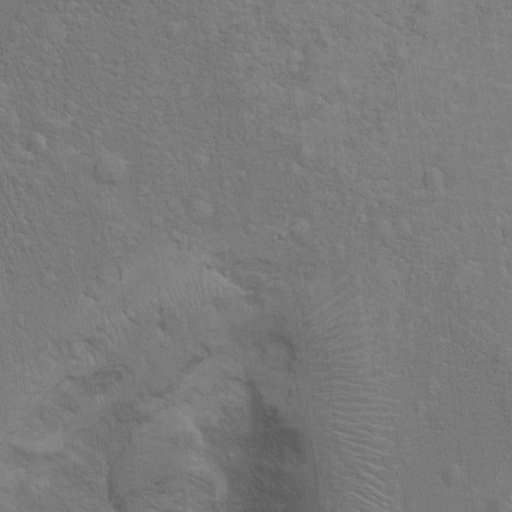
Classes present: Background, Cone